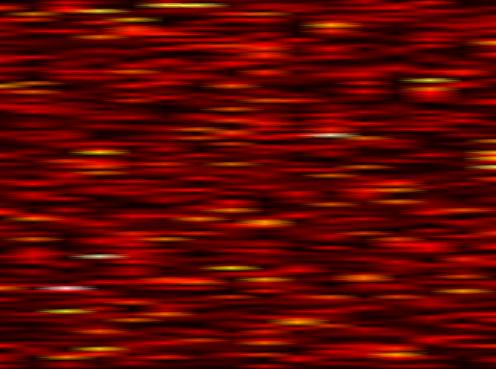
Label: FOFDM